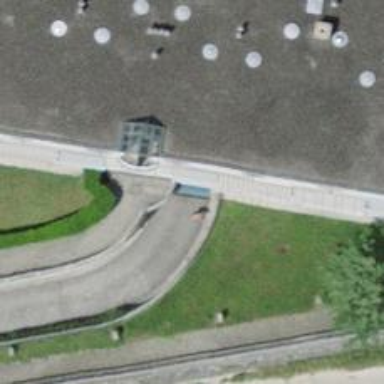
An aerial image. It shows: Parking entrance.